Aerial crown-view tile of a tropical tree (Barro Colorado Island, Panama), acquired 20250915:
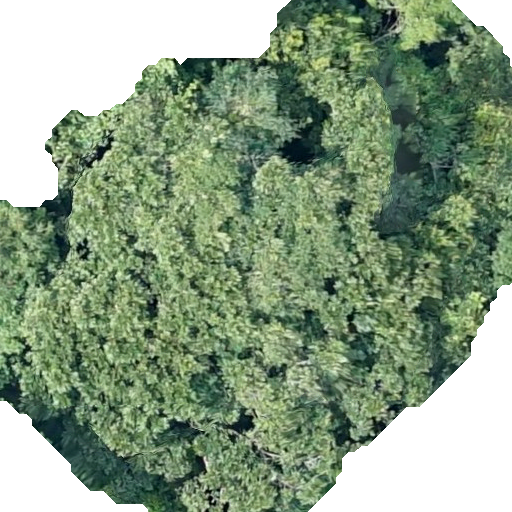
Species: Anacardium excelsum
GBIF accepted scientific name: Anacardium excelsum
Crown area: 321.948 m²